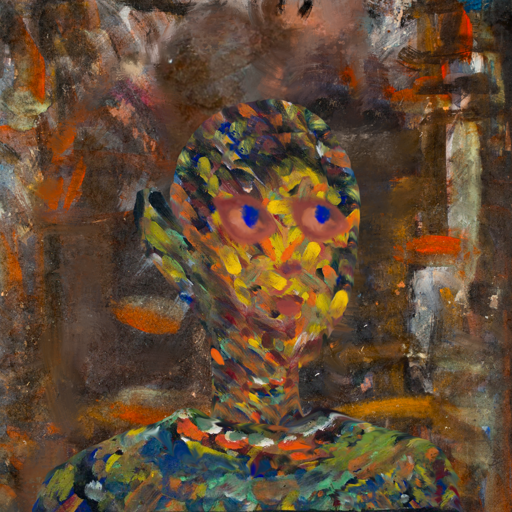
Background: GypsyQueen, Head And Neck Side: An_Impression, Face Side: Mother_And_Son_Mother, Bust: An_Impression, Hair Side: Blank, Head Accessory: Blank, Second Necklace: Blank, Necklace: Blank, Baby: Blank